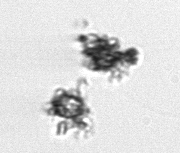
Label: Thalassiosira_TAG_external_detritus